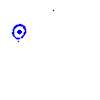
Particle: kaon